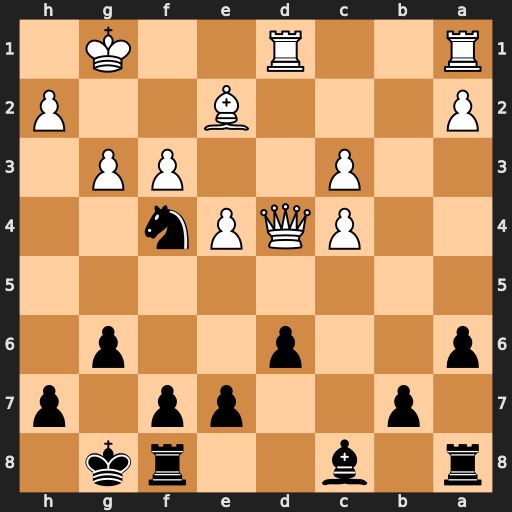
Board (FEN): r1b2rk1/1p2pp1p/p2p2p1/8/2PQPn2/2P2PP1/P3B2P/R2R2K1
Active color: b
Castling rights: -
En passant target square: -
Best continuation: Nxe2+ Kf2 Nxd4